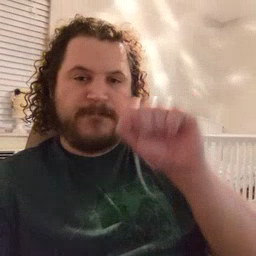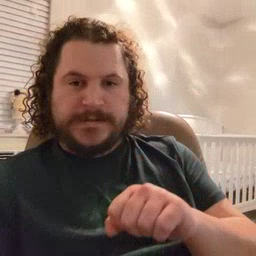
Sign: mitten